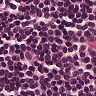
Metastatic tissue present: no